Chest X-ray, PA view. Patient: 41 years old, sex M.
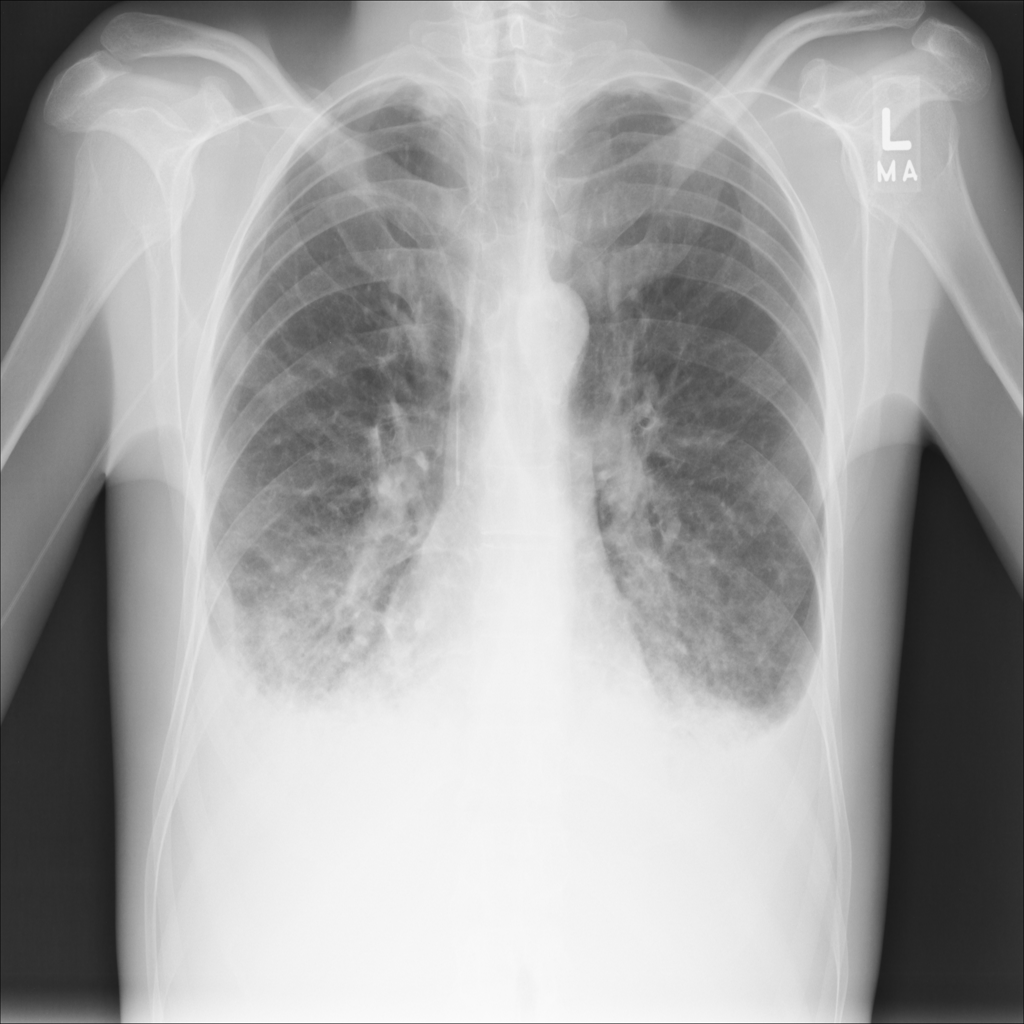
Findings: Effusion, Infiltration